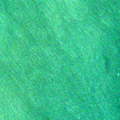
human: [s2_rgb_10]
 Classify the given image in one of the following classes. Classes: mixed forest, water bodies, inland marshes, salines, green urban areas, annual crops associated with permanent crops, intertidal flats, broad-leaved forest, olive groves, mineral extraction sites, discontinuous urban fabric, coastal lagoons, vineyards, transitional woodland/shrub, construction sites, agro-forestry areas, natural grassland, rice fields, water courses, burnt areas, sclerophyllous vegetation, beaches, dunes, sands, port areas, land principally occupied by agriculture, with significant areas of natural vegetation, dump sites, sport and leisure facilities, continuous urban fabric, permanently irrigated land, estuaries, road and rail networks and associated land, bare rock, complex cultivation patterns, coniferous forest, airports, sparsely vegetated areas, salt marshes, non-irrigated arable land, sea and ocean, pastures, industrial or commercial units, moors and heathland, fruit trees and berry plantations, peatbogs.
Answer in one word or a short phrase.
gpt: sea and ocean